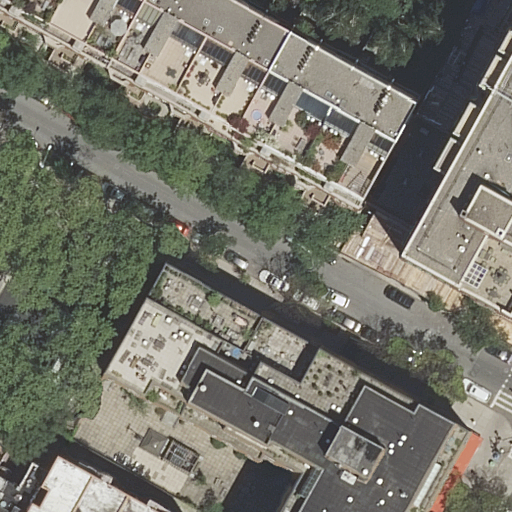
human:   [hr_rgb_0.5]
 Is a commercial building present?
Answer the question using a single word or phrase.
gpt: no

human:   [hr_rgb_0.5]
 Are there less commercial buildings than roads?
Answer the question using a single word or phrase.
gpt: yes

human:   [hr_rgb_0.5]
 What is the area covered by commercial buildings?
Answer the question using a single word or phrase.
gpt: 0m2

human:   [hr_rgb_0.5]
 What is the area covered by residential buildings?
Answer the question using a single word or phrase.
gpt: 2800m2

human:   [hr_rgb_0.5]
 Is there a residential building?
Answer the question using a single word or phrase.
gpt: yes

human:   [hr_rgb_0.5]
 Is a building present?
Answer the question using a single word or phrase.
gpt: yes

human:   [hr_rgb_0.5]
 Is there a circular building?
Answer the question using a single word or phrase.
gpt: no

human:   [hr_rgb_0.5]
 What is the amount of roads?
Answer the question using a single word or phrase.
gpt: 1

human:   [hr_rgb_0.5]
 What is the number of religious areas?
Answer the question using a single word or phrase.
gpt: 0

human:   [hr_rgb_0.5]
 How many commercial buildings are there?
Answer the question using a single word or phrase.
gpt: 0

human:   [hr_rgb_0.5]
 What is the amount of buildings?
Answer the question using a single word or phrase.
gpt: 9

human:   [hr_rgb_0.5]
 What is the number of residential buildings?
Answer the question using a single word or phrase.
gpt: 9

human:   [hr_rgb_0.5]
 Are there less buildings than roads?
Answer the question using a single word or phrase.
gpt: no

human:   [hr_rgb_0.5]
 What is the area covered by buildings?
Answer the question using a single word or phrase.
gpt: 2800m2

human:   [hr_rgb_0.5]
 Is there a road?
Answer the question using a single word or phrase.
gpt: yes

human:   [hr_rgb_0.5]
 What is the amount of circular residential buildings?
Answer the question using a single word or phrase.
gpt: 0

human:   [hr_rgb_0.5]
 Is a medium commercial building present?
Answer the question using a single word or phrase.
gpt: no

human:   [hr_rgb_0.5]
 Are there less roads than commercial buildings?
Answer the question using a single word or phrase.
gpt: no

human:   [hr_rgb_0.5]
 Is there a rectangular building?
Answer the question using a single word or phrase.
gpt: yes

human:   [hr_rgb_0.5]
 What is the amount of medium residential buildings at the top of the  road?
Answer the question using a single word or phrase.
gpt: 0

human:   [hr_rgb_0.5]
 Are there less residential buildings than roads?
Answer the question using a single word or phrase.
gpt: no

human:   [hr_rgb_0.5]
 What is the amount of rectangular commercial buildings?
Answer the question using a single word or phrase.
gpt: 0

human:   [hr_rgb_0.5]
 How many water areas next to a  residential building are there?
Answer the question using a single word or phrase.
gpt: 0

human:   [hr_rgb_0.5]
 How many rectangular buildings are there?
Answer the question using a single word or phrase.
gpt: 5

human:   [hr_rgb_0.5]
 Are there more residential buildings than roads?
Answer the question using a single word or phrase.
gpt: yes

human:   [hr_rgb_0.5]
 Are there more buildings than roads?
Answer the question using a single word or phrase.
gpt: yes

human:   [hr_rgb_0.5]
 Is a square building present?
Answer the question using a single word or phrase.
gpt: no

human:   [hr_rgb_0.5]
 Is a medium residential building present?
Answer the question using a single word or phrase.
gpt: yes

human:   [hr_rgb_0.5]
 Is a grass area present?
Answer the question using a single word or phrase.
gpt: no

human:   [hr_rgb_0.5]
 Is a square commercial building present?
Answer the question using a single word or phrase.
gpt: no

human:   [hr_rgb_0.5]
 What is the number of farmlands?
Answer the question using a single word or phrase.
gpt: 0

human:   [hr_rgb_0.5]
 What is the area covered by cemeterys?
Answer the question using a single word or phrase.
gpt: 0m2

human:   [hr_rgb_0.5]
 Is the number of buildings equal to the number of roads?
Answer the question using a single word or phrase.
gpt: no

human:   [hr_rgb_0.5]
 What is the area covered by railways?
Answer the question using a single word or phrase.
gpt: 0m2

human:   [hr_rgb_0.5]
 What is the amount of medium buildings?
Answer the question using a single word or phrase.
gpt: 3

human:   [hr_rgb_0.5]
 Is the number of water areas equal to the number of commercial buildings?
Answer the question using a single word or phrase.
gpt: yes

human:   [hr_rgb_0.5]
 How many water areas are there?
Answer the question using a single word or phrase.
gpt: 0

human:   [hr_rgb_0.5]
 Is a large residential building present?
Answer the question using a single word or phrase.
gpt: yes

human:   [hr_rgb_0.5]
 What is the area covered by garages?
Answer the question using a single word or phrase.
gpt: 0m2

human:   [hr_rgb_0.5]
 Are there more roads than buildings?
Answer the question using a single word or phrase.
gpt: no

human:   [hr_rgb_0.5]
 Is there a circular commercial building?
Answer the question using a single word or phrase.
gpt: no

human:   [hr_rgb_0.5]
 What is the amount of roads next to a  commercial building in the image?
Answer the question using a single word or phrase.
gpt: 0

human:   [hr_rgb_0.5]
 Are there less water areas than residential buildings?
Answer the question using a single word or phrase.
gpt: yes

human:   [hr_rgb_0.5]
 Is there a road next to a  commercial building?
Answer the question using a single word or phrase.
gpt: no

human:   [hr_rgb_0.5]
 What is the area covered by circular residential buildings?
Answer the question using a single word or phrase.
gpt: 0m2

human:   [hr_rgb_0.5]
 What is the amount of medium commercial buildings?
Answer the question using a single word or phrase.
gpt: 0

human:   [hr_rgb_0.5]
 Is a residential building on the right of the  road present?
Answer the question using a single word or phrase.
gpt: yes

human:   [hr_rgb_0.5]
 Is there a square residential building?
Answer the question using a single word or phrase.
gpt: no

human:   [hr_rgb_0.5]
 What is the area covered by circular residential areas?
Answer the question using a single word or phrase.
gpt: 0m2

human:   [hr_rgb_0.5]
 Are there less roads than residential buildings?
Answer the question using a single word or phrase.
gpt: yes

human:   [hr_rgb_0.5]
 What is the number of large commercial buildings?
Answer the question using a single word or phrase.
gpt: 0

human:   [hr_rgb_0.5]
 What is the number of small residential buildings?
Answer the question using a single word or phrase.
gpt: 4

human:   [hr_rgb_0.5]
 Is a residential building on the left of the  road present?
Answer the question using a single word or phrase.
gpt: yes

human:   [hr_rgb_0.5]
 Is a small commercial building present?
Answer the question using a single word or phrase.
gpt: no

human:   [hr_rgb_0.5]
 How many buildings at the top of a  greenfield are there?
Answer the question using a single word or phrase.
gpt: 0

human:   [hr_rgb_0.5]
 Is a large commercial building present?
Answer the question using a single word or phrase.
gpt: no

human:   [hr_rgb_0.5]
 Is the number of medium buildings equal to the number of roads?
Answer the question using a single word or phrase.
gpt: no

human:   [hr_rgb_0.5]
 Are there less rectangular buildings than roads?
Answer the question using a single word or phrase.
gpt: no

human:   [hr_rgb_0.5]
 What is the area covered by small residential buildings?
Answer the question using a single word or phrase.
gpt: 131m2

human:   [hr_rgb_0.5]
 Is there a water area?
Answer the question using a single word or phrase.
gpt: no

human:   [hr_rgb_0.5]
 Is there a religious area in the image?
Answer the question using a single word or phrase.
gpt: no

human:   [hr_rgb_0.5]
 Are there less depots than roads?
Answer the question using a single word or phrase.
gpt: yes

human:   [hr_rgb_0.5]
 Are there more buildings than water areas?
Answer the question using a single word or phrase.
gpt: yes

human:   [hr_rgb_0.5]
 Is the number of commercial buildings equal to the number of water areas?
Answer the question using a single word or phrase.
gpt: yes